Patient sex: M
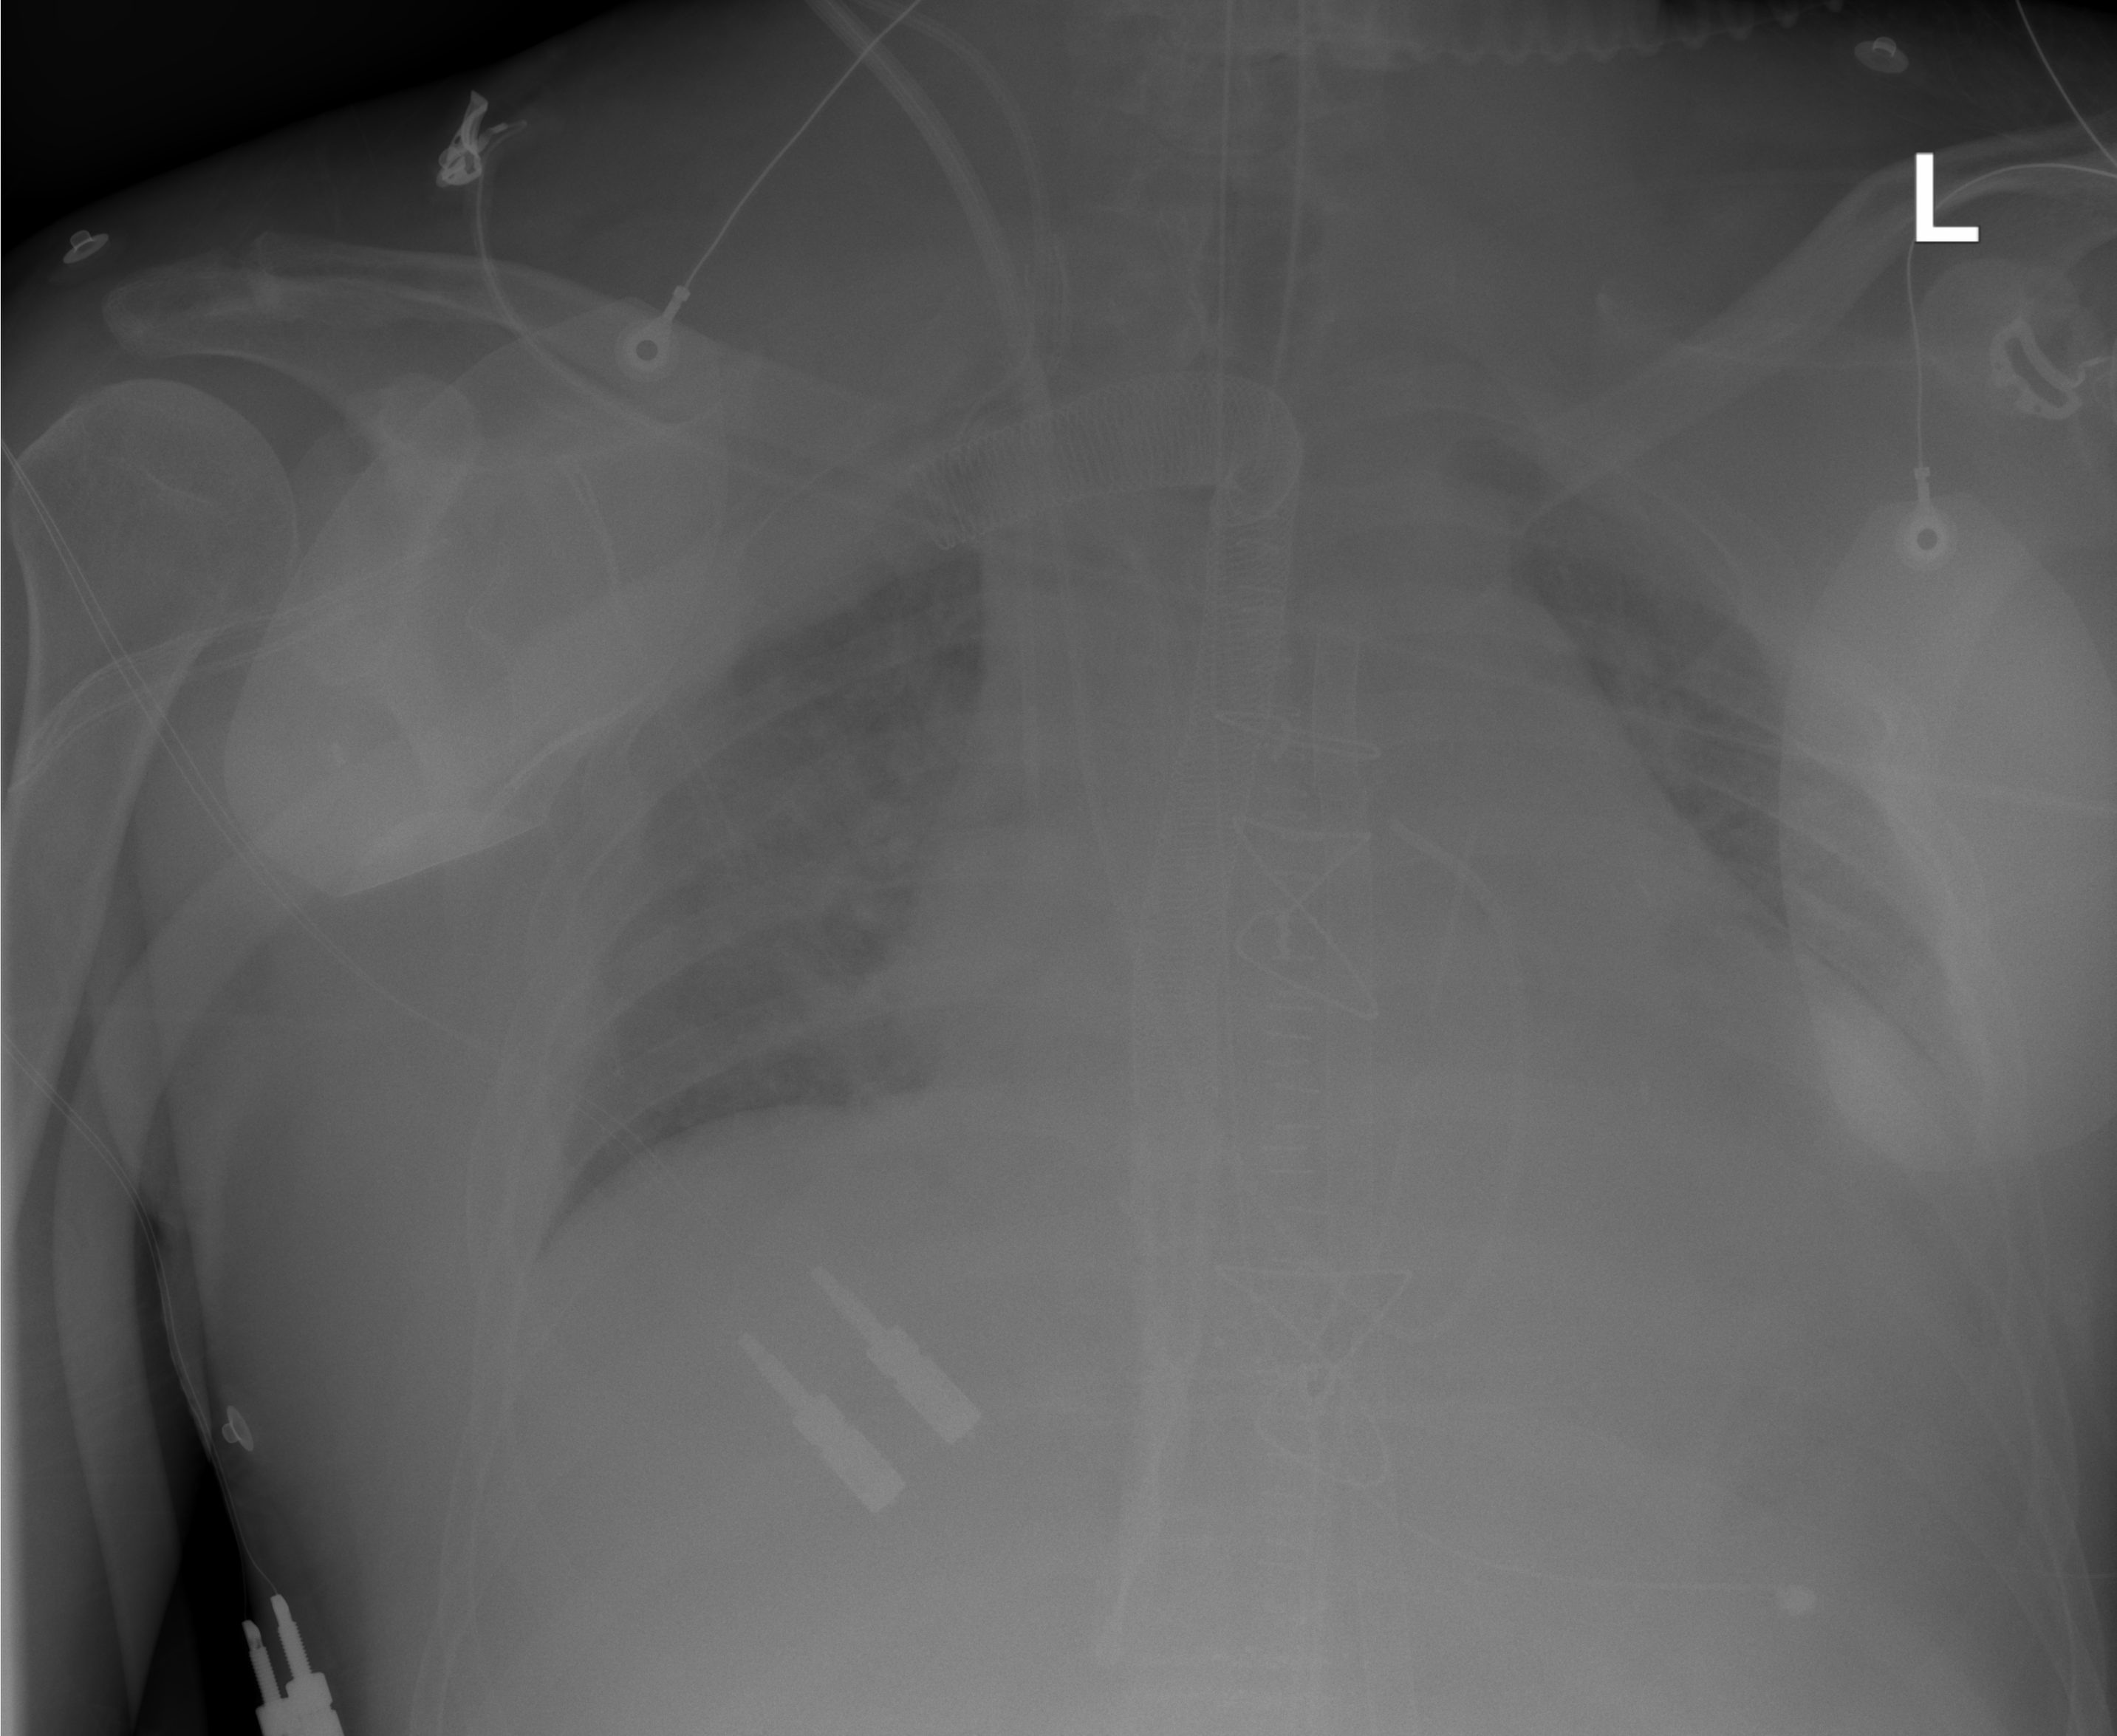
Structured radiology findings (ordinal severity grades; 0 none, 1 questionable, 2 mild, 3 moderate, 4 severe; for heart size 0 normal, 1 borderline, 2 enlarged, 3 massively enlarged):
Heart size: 3
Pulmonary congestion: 0
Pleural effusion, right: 0
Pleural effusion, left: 0
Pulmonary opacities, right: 2
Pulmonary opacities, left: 2
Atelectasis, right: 2
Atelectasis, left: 2